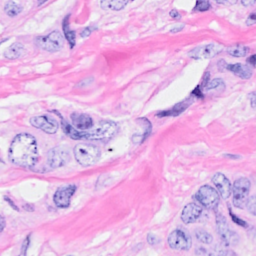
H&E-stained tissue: Breast